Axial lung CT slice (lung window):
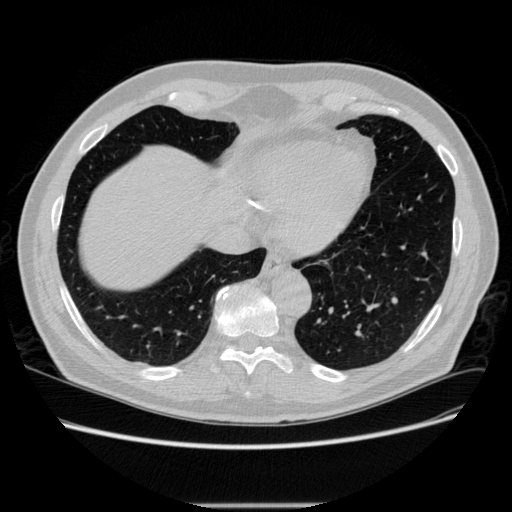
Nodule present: no